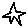
Label: star